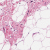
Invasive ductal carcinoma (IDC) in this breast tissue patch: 0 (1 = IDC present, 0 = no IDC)